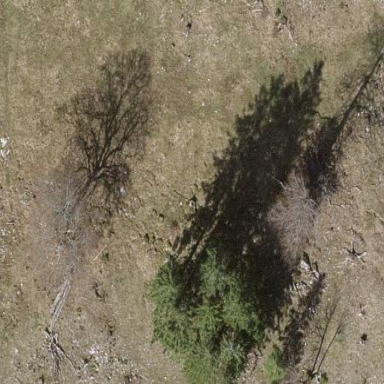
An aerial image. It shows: Forest area.